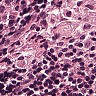
Metastatic tissue present: no